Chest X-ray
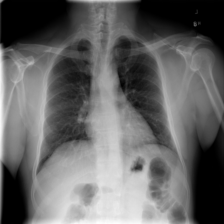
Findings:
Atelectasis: negative
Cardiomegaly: negative
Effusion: negative
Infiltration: negative
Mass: negative
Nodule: negative
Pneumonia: negative
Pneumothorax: negative
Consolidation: negative
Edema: negative
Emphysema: negative
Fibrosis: negative
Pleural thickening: negative
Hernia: negative